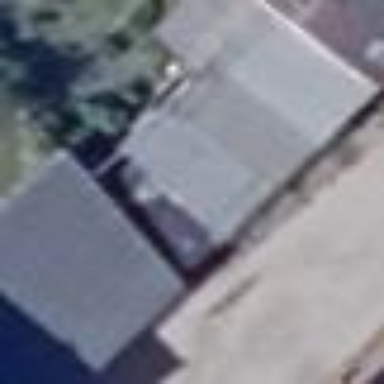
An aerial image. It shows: Group of garages.